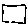
Label: square